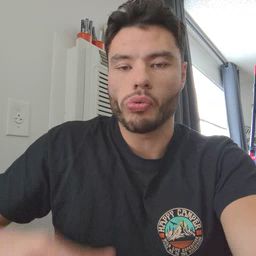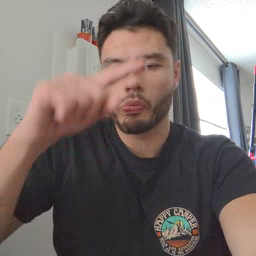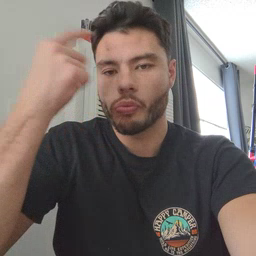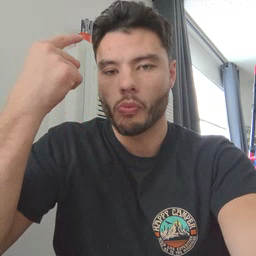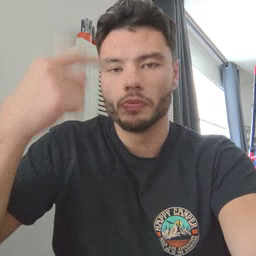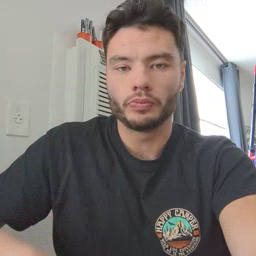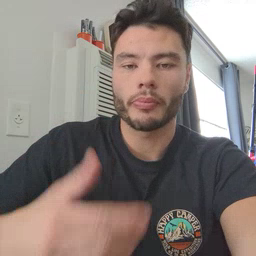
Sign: black